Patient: sex M, age 49
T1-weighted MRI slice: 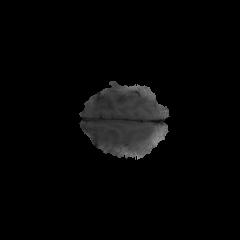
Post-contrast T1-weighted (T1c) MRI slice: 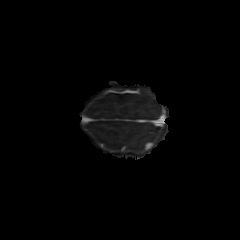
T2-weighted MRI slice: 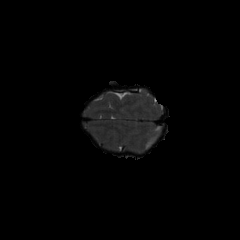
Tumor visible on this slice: yes
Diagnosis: Astrocytoma, IDH-mutant
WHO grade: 4